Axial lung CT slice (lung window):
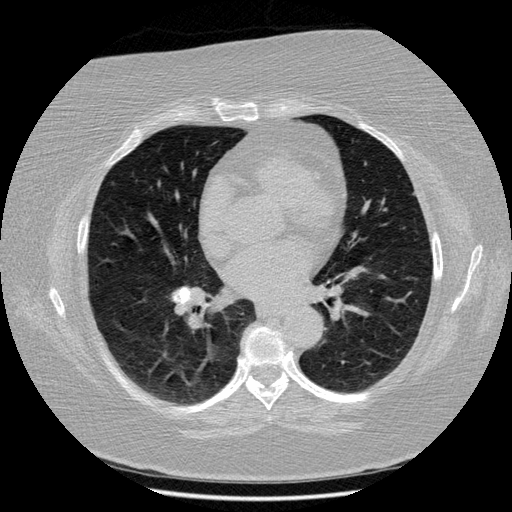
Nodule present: yes
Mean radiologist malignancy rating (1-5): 2.5